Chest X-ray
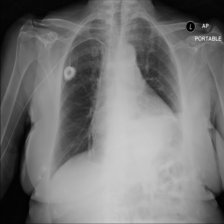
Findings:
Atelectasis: negative
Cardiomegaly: negative
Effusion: negative
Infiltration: negative
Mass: negative
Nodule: negative
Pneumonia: negative
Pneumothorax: negative
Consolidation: negative
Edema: negative
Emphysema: negative
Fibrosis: negative
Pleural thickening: negative
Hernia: negative